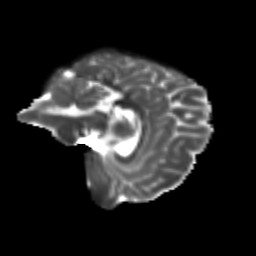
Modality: T2w
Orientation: sagittal
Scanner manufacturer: siemens
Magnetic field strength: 3 T
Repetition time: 9.2 s
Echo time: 0.084 s